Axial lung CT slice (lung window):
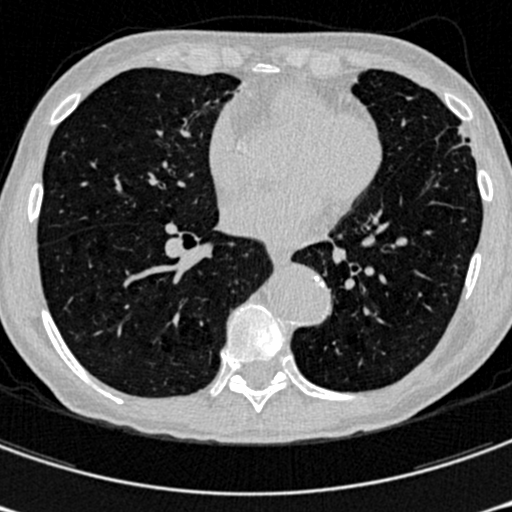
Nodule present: no